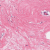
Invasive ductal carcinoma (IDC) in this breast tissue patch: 0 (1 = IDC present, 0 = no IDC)